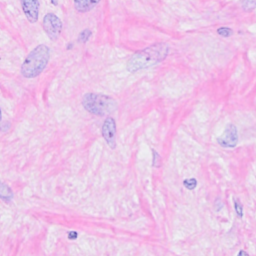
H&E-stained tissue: Breast